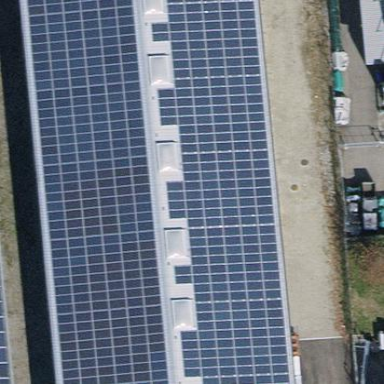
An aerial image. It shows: Solar power generator utilizing photovoltaic technology with solar photovoltaic panels.